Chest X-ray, AP view. Patient: 56 years old, sex F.
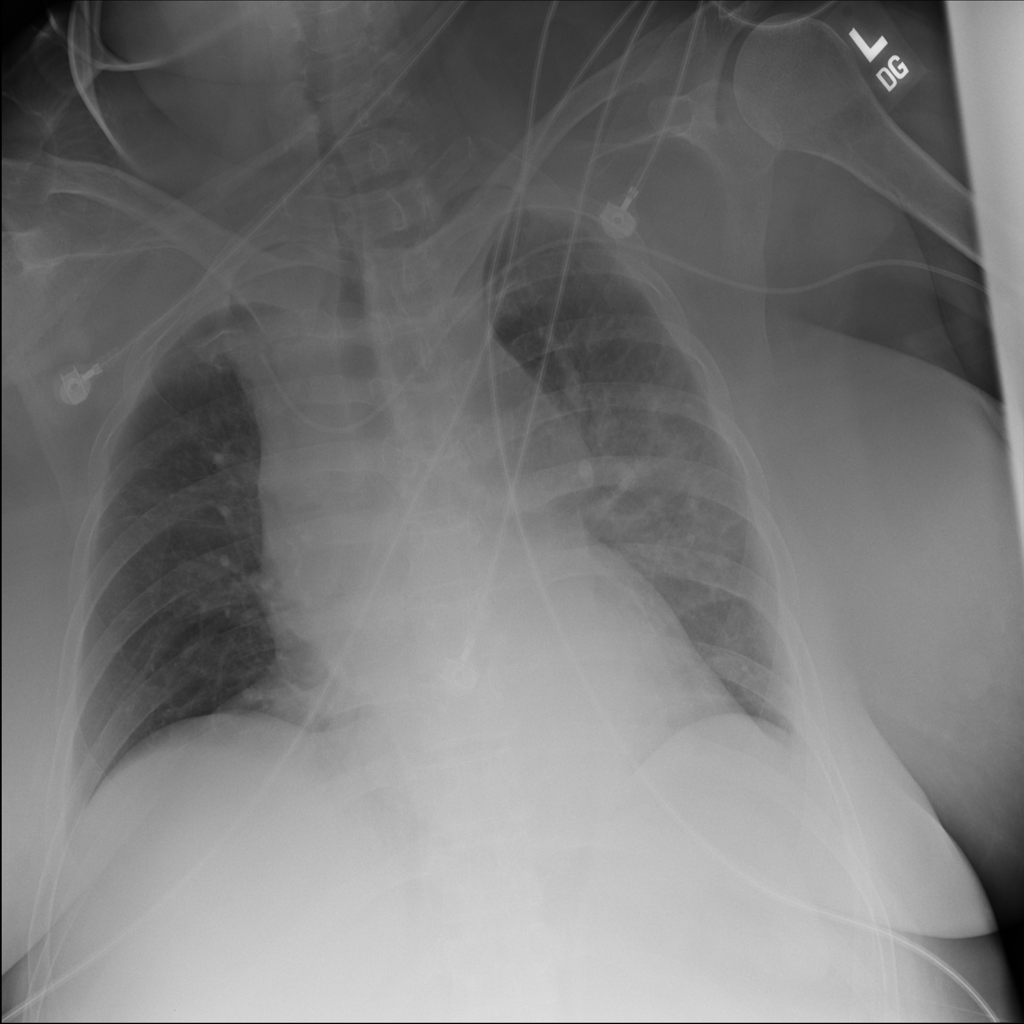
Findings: No Finding